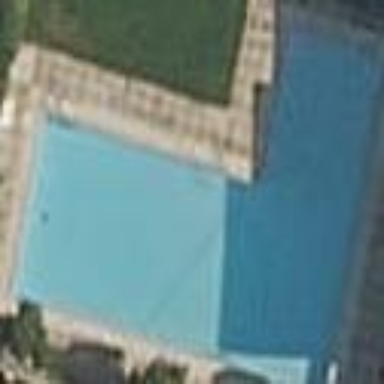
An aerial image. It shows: Swimming pool area designated for leisure and sport.